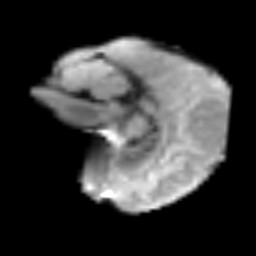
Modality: T2w
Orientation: sagittal
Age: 54
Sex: female
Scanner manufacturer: siemens
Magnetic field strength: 3 T
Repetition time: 3.2 s
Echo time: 0.081 s